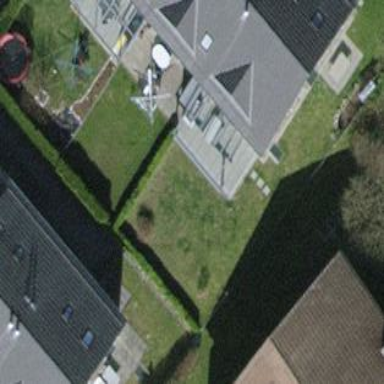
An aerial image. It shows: Semi-detached house with flat roof.